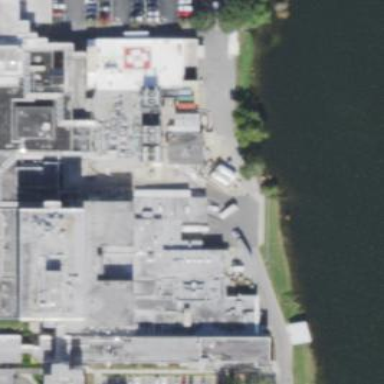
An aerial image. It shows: Hospital building.